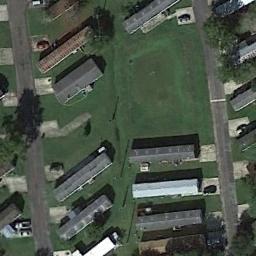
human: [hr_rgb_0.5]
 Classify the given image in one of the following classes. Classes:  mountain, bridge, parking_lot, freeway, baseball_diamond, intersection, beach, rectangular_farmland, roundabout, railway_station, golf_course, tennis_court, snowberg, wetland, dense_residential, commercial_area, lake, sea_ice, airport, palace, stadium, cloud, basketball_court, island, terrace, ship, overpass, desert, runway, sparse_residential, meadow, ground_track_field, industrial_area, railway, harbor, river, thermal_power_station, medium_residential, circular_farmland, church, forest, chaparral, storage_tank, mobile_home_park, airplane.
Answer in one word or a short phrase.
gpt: mobile_home_park